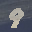
Label: 9